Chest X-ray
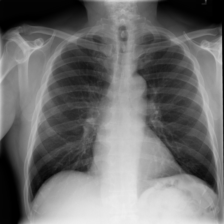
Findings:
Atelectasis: negative
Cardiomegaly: negative
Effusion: negative
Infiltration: negative
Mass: negative
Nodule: negative
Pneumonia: negative
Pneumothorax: negative
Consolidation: negative
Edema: negative
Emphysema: negative
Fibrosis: negative
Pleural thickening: negative
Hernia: negative